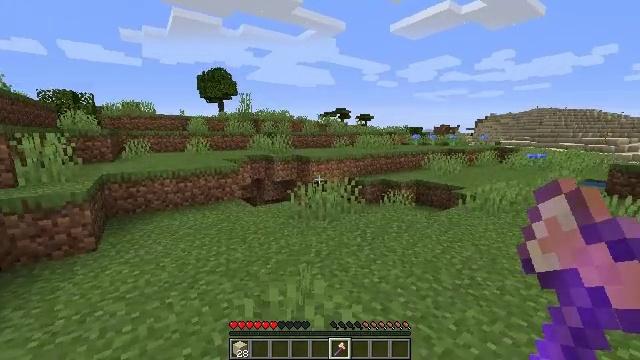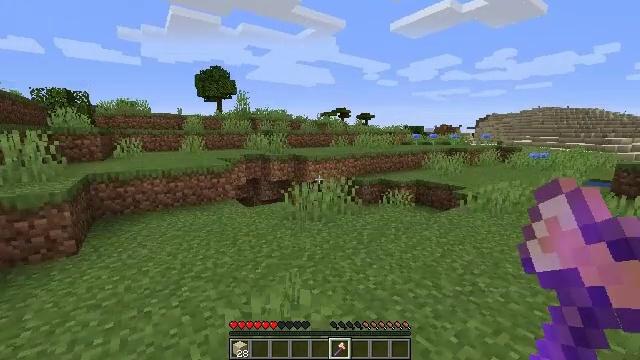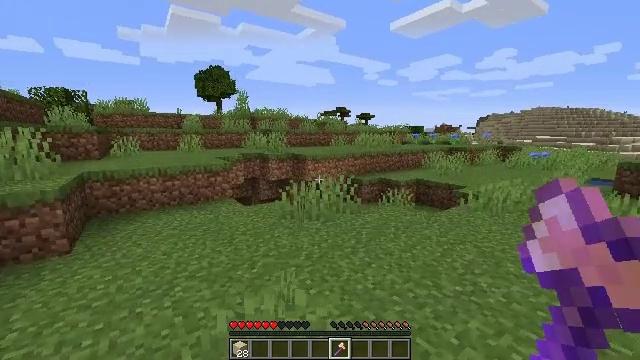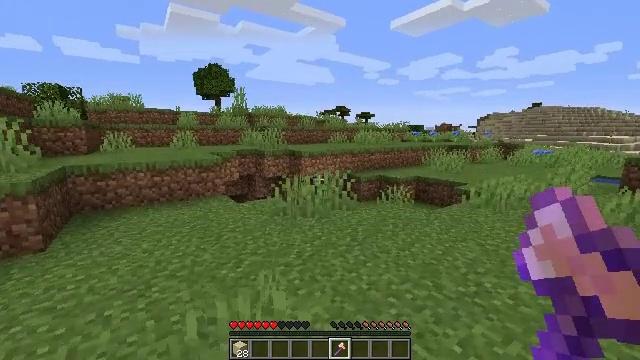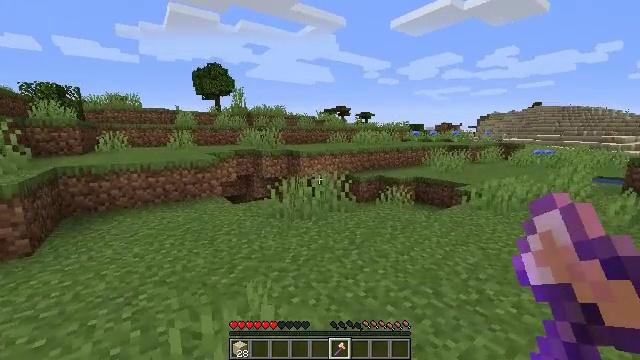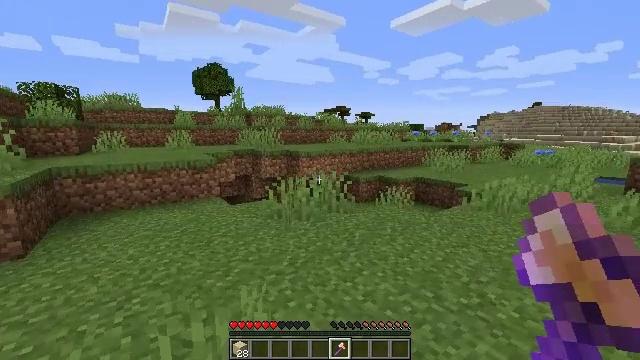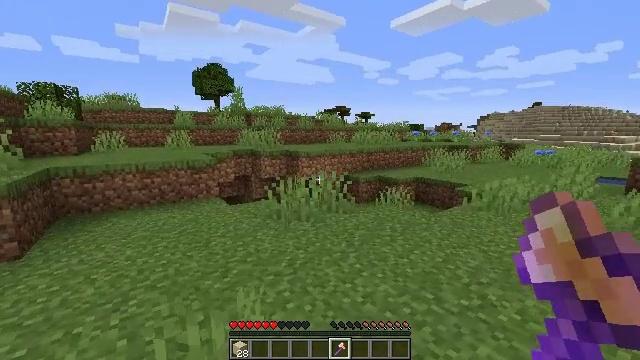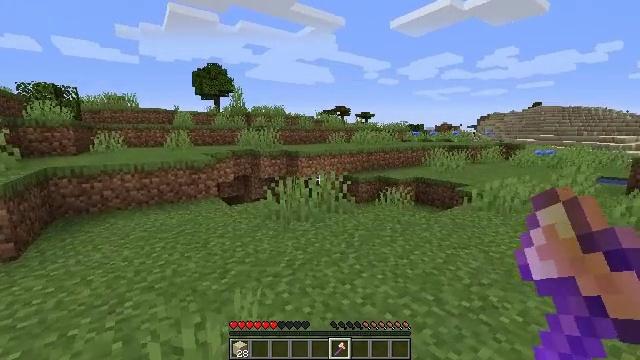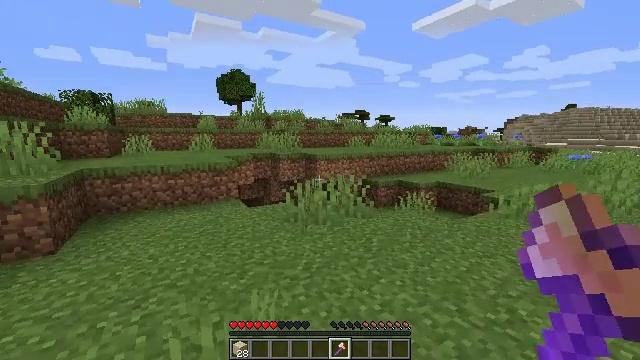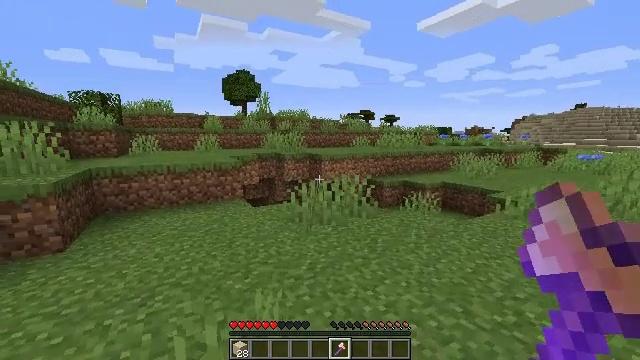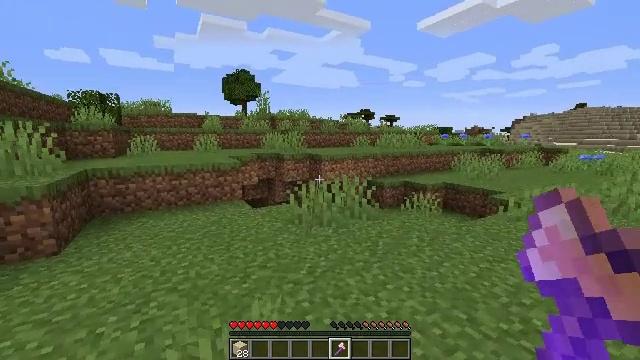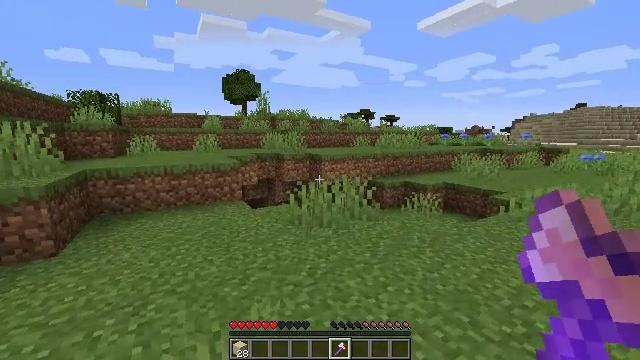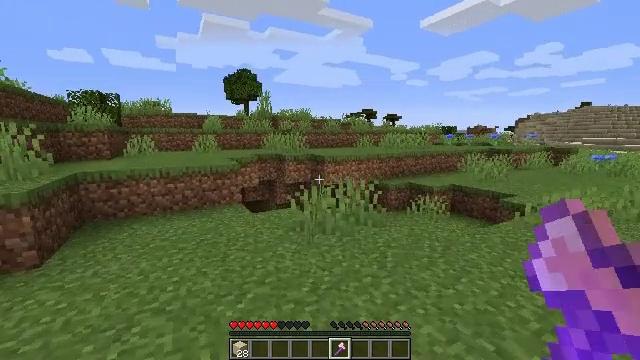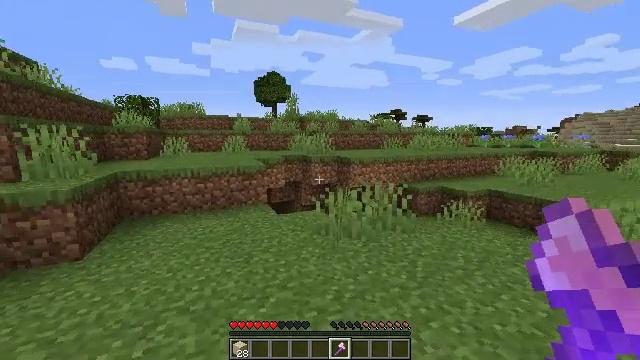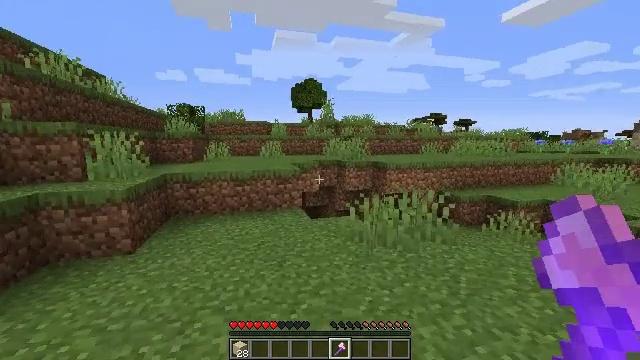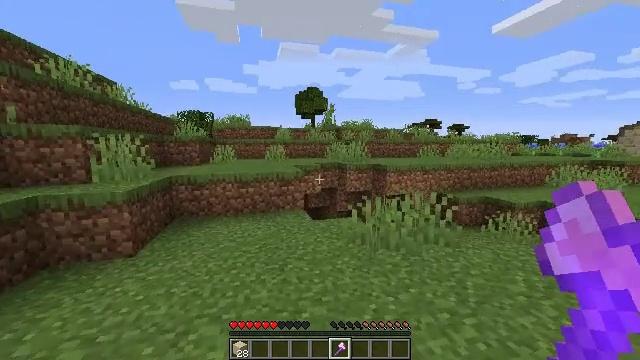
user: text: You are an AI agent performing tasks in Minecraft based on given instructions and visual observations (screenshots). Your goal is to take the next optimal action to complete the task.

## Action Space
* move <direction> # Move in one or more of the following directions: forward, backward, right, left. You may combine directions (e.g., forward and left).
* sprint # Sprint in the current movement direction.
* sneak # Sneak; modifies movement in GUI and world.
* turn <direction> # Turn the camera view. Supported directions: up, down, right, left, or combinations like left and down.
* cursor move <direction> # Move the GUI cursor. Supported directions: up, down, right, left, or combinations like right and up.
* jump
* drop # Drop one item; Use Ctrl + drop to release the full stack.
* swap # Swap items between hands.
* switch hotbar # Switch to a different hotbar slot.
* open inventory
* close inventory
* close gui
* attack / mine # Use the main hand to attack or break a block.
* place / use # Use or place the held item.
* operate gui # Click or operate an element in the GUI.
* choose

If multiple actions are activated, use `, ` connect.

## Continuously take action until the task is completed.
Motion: motion action
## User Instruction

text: Break the acacia log from the tree.
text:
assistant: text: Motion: move forward
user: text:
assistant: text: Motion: move forward
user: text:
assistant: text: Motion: no_op
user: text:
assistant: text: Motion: no_op
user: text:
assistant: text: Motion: no_op
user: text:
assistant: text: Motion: no_op
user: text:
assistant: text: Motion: no_op
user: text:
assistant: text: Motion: turn left
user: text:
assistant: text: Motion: turn left
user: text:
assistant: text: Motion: move forward
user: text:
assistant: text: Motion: move forward
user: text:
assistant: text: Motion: move forward
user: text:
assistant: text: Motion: turn left
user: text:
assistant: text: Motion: move forward, turn left and up
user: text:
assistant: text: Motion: move forward
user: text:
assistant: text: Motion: move forward
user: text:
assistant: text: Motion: move forward, turn right
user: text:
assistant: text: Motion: move forward, turn right and down
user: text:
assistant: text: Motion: move forward, turn right and down
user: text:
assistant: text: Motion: move forward, turn right
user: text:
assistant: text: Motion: move forward
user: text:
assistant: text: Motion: move forward
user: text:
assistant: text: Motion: move forward
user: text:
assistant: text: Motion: move forward
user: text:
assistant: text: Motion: move forward
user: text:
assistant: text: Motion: move forward
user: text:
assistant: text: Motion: move forward
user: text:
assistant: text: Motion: move forward
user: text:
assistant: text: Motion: move forward
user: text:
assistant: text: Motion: move forward and move right